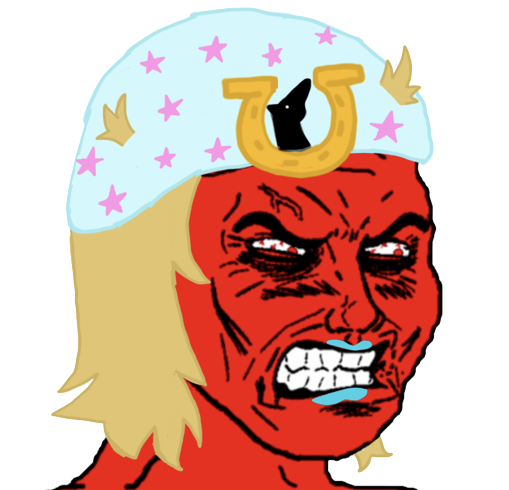
Label: 5_Rage